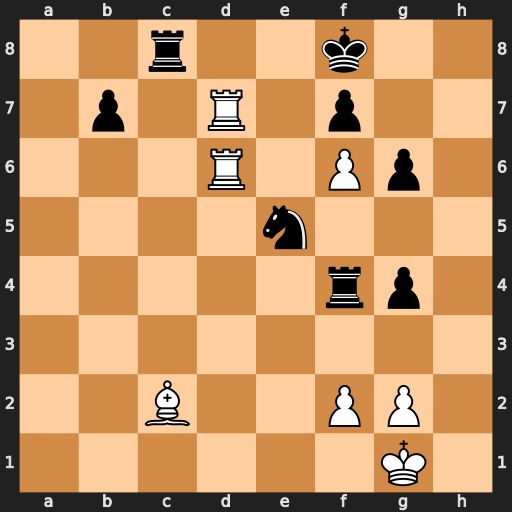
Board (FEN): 2r2k2/1p1R1p2/3R1Pp1/4n3/5rp1/8/2B2PP1/6K1
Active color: w
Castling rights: -
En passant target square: -
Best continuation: Rd8+ Rxd8 Rxd8#